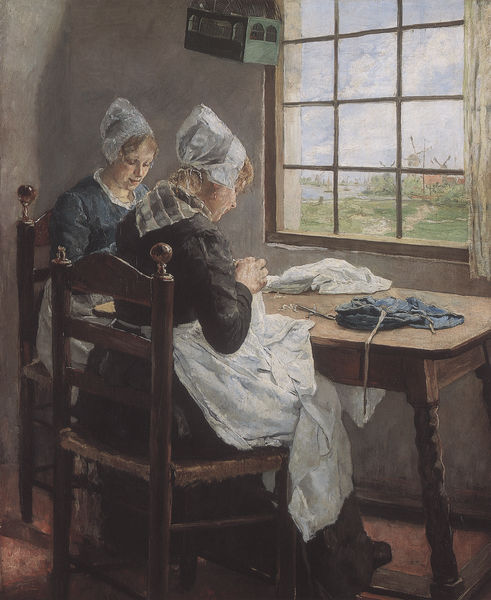
Titel: Holländische Näherinnen (Geschwister in der Nähstube)
Künstler: Fritz von Uhde
Standort: Karlsruhe
Institution: Staatliche Kunstsammlungen Karlsruhe
Schlagwörter: blau, dunkel, gemälde, himmel, meer, schatten, weiß, wolken, fluss, frauen, grün, impressionismus, landschaft, menschen, mädchen, see, sitzen, stadt, ufer, wäsche, braun, fenster, frau, glas, grau, holz, hüte, kleid, kleider, licht, raum, schwarz, strasse, stuhl, stühle, tisch, zimmer, ausblick, blick, tuch, weg, wiese, wolke, haube, malerei, alt, wand, barock, leinen, holland, innenraum, niederlande, rückenlehne, tischbein, vorhang, öl, mühle, natur, norden, gitter, pfad, sonne, boden, land, interieur, realismus, stickerei, stoff, stoffe, innen, arbeit, genre, windmühlen, aussicht, schürze, magd, ecke, lehne, sitz, genrebild, genremalerei, ort, zwei, arbeiten, bäuerin, schürzen, dorf, sprossenfenster, women, gardine, interior, zwei frauen, flicken, handarbeit, nähen, näherinnen, halstuch, näherin, stube, nähend, sticken, stopfen, naht, bauer, wände, schere, heimat, sprossen, tischbeine, leinwand, kiste, hauben, häubchen, tischplatte, liebermann, gedreht, tracht, knauf, kreuze, glasfenster, stuhlbein, stuhlbeine, käfig, vogelkäfig, baumwolle, garn, gedrechselt, textilien, fau, norddeutschland, schneiderinnen, gaze, hausmädchen, nähzeug, dutch, handarbeiten, magt, stickerinnen, masband, nähkörbchen, blaiglas, lichtkasten, needlework, näherinen, zentimetermaß, arbeit frau, hansarbeit, schürzen#, stoffarbeit